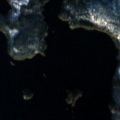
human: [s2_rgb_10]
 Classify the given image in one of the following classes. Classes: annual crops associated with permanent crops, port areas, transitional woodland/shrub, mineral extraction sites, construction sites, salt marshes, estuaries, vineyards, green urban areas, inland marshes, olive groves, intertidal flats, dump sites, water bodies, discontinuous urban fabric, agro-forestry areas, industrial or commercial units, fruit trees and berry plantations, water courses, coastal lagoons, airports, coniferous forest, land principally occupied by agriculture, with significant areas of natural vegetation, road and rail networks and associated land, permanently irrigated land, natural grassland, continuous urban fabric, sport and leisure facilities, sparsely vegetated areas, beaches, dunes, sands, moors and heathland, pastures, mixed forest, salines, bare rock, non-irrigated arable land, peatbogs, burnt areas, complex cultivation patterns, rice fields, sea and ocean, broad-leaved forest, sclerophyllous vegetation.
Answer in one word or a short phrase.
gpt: coniferous forest, mixed forest, water bodies